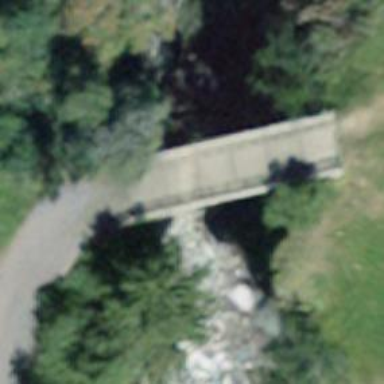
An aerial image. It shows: Unclassified road on bridge.